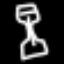
Label: hourglass